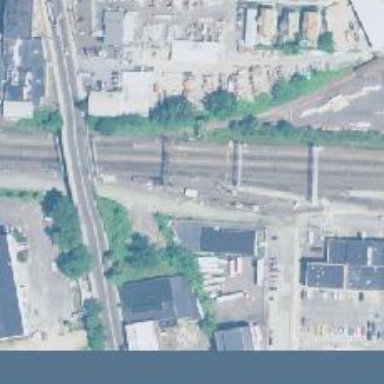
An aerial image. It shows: Junction on the railway.